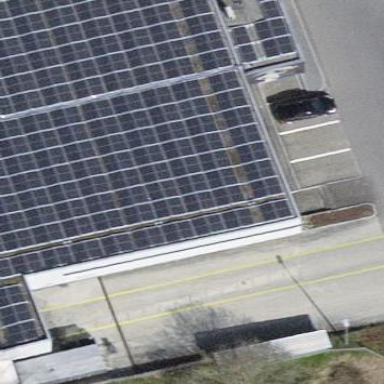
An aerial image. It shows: Solar power generator with photovoltaic panels.